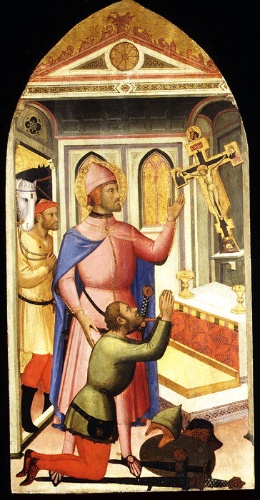
Title: An Episode from the Life of Saint Giovanni Gualberto
Artist: Niccolò di Pietro Gerini
Artist bio: Italian, Florentine, active by 1368–died 1414/15
Object type: Painting
Classification: Paintings
Medium: Tempera on wood, gold ground
Dimensions: Arched top, 57 3/4 x 28 1/2 in. (146.7 x 72.4 cm)
Department: European Paintings
Credit line: Gwynne Andrews Fund, 1958
Accession year: 1958
Repository: Metropolitan Museum of Art, New York, NY
Tags: Men|Crucifixion|Saints|Horses